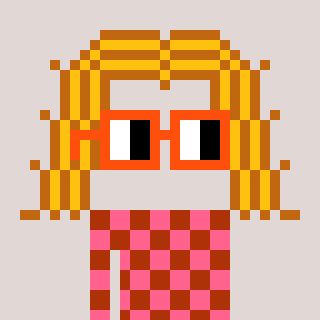
a pixel art character with square orange glasses, a hair-shaped head and a hotbrown-colored body on a warm background